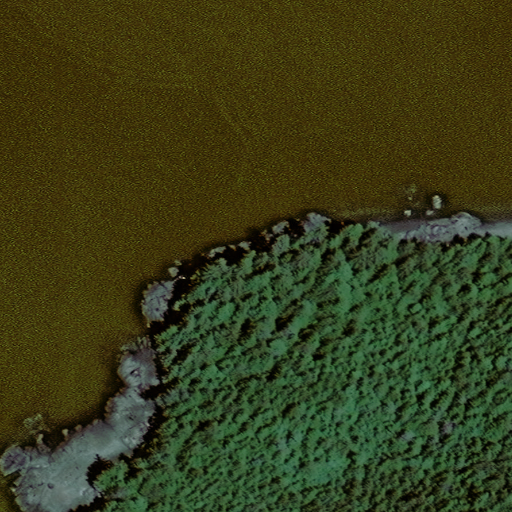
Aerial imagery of cape in Alaska named Point Ancon containing only unknown